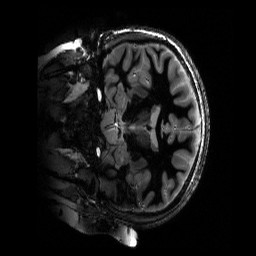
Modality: T1w
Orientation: coronal
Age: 25
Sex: female
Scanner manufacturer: siemens
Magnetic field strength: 6.98 T
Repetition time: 4.5 s
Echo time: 0.00337 s